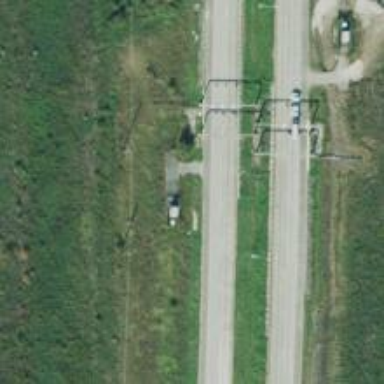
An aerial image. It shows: Trunk highway with expressway features.